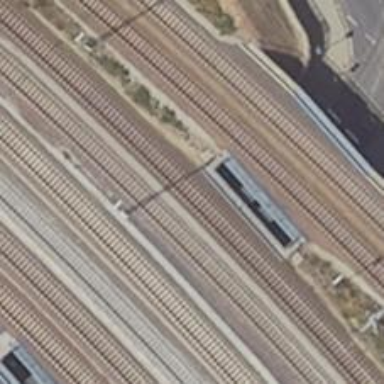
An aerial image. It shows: Rail siding with electrified contact lines for trains.